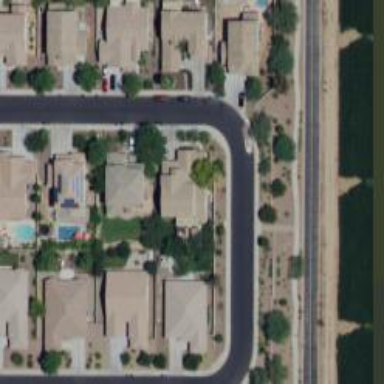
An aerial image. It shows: Asphalt road in residential area.